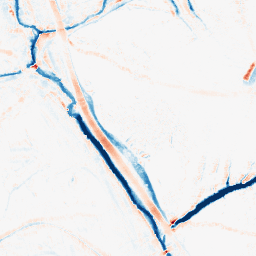
Category: morphological
Decomposition family: morphological_ellipse
Decomposition parameters: operation: average
width: 10
height: 10
Upsampling method: bicubic
Upsampling parameters: scale: 4
Upsampling scale: 4